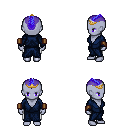
a pixel art fantasy rpg character, female body template, dark elf, purple skin, blue robe, white pants, blue short mohawk hairstyle, gold tiara, leather bracers, four views (front, back, left, right), 2x2 character sprite sheet, small pixel art, hard edges, no anti-aliasing